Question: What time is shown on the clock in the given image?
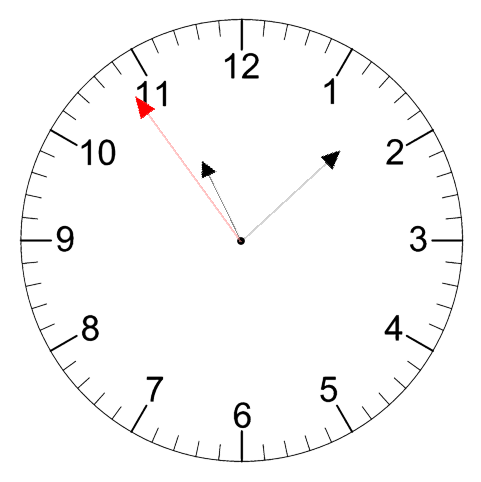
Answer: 11:07:54